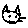
Label: cat